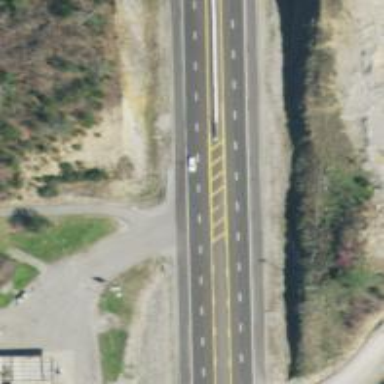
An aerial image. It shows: This image shows trunk highway that functions as expressway.